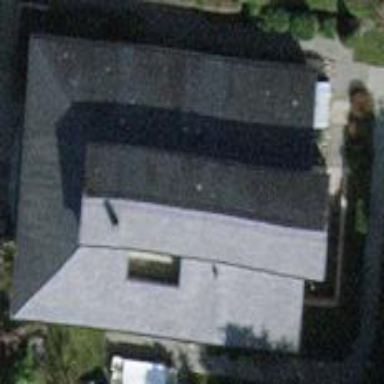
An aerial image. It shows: Detached building with hipped roof shape.